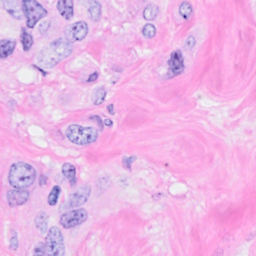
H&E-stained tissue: Breast